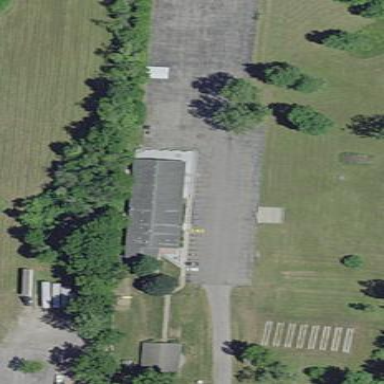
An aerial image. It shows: Parking area.